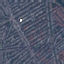
Land use / land cover: Residential